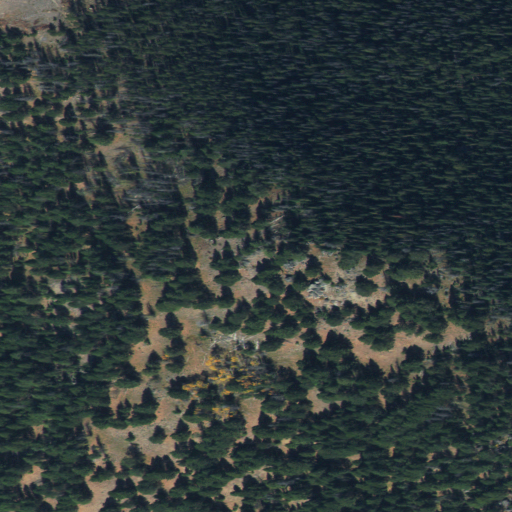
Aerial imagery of mountain in Idaho named Stormy Peak containing evergreen forest and shrub